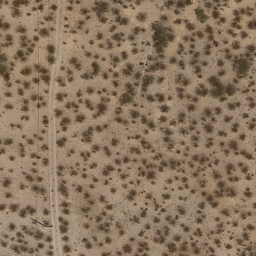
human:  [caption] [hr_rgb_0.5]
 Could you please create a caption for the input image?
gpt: Lots of plants scattered in the loess ground. .

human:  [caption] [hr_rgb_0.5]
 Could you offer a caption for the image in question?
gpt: There are some grey plants scattered on the ground .

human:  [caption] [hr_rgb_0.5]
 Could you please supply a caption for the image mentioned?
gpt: Lots of plants scattered on the ground. .

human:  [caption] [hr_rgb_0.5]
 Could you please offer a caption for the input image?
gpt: This is a chaparral .

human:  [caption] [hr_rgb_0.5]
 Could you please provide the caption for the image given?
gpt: Some grey plants are scattered in the loess ground .